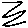
Label: zigzag